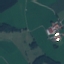
Land use / land cover: Pasture